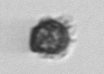
Label: Syracosphaera_pulchra